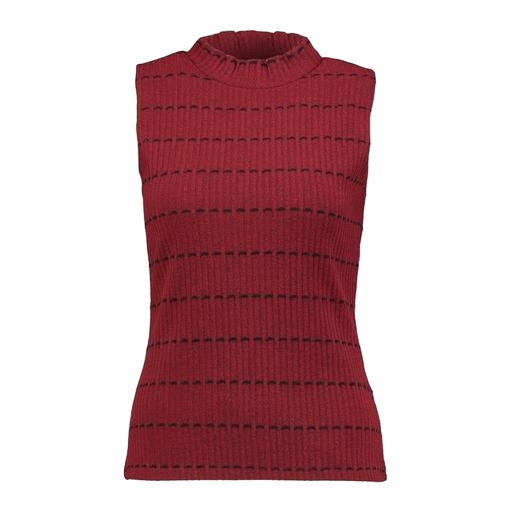
red jacquard mock-neck top only macy, red sleeveless printed t-shirt, high-neck top, white background